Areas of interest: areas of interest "School"
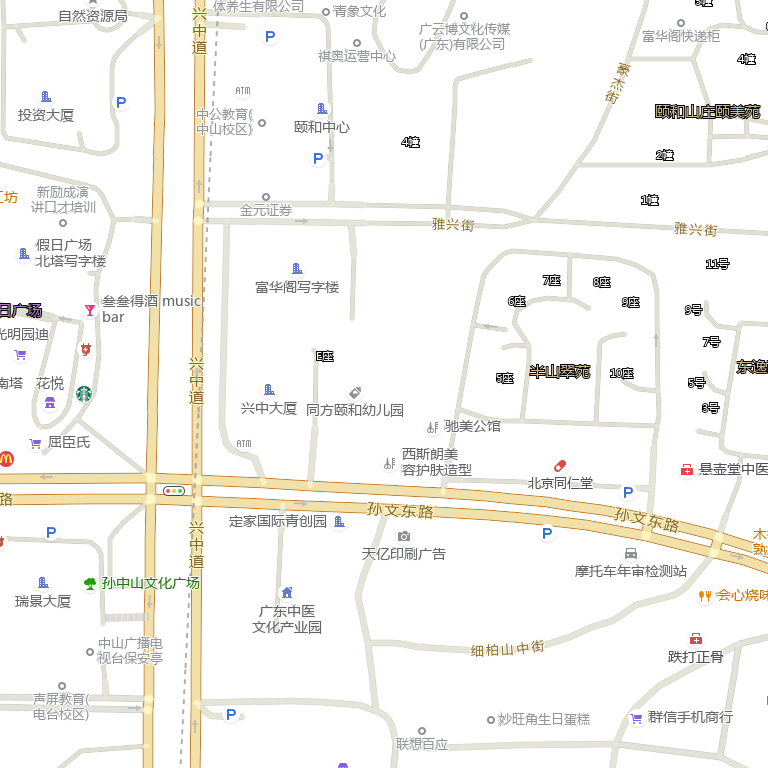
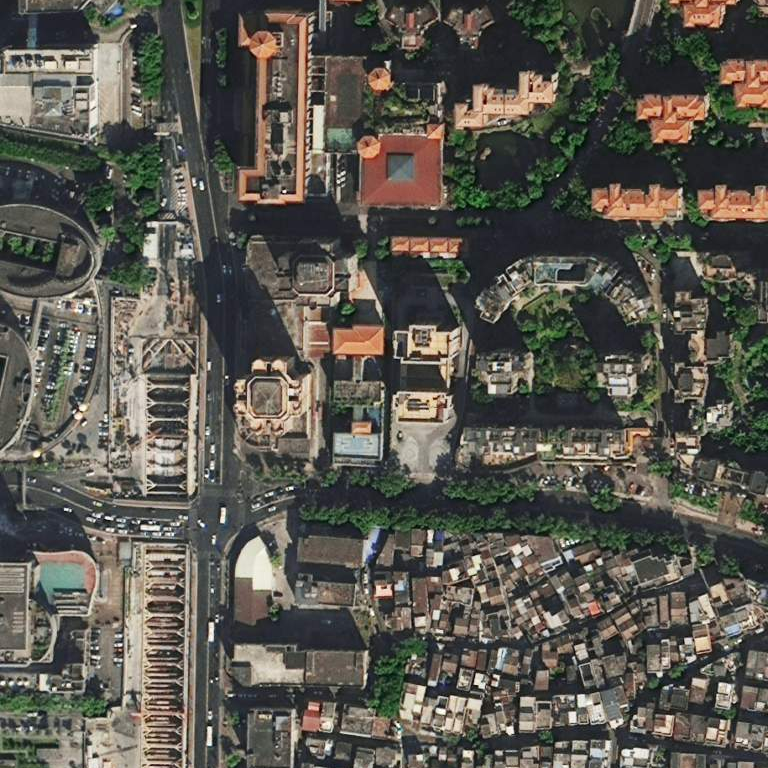